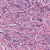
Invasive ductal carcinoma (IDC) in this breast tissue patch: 1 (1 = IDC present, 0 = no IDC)